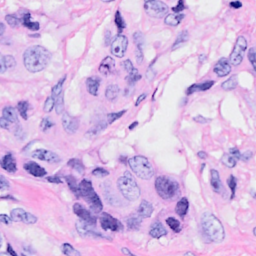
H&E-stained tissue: Breast